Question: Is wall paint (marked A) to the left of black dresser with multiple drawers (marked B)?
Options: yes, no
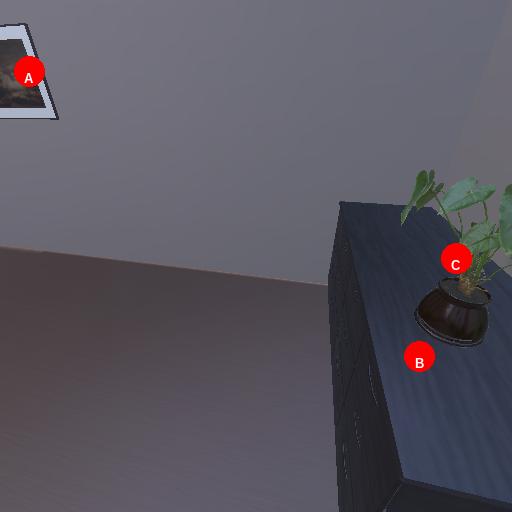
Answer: yes